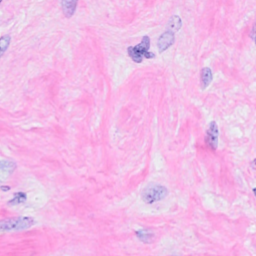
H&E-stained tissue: Breast